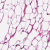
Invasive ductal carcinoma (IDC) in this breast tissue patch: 0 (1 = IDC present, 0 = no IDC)